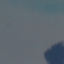
Land use / land cover: SeaLake